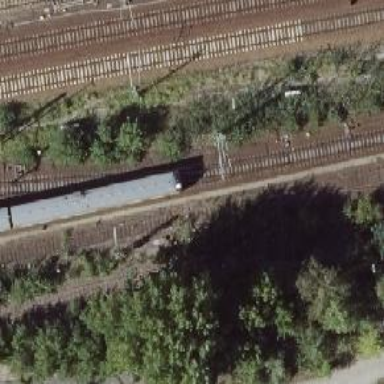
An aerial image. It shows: Railway signal.